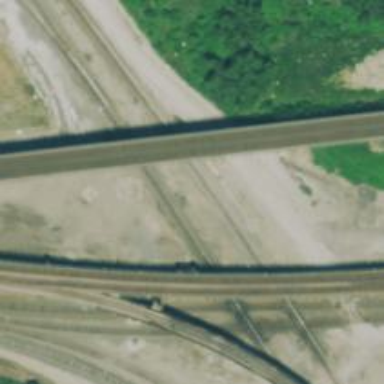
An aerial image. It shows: Railway junction.